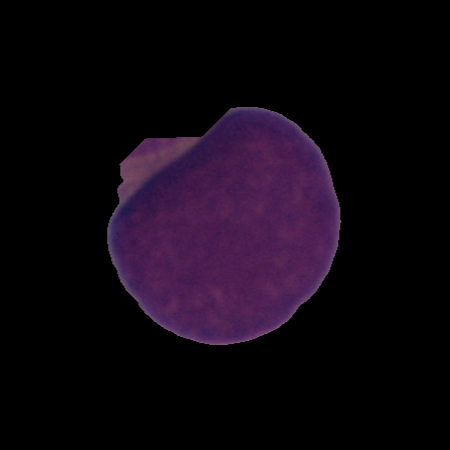
Label: healthy